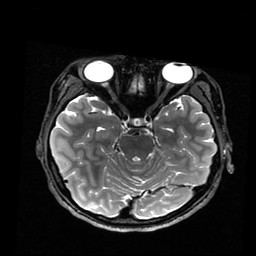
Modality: T2w
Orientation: sagittal